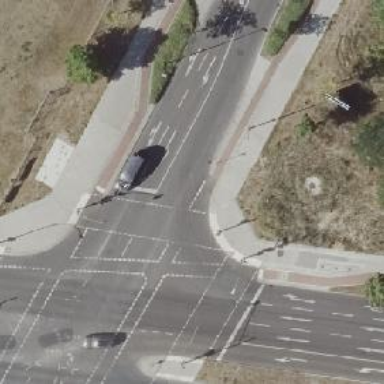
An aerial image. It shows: Road with traffic signals controlling the flow of traffic.